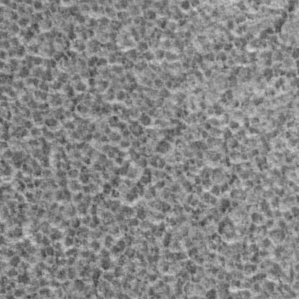
Label: frost